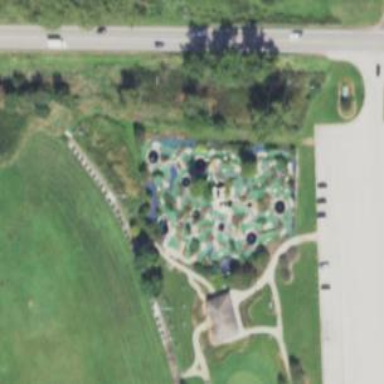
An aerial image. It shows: Miniature golf leisure land.